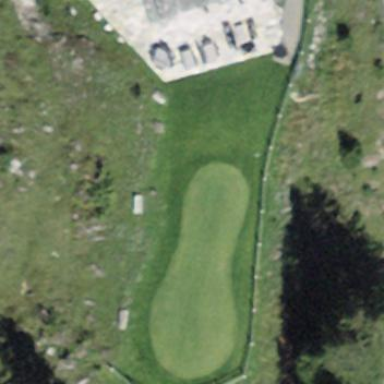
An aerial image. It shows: Green golf area with grass land use.